Question: I have an already existing client module with apache tiles and thymeleaf, what works well. I wanted to convert it to spring-boot and wanted to do it step by step, but I am really stucking with it. I dont want to change to much once, I would love it when someone can tell me, what step I should do first and bring it to run. I already tried to write the servlets in javaConfig, but I am stucking then too. Maybe someone can help me please. If more information is needed, please dont hesitate to ask.
Other question would be, do I need to change from xml to javaconfig? I would prefer the most easy way. But as soon I add spring-starter dependency to pom, application doesnt work anymore.

=======
POM:
'''
<?xml version="1.0"?>
<project
xsi:schemaLocation="http://maven.apache.org/POM/4.0.0 http://maven.apache.org/xsd/maven-4.0.0.xsd"
xmlns="http://maven.apache.org/POM/4.0.0" xmlns:xsi="http://www.w3.org/2001/XMLSchema-instance">
<modelVersion>4.0.0</modelVersion>
<parent>
<groupId>at.compax.bbsng</groupId>
<artifactId>bbsng-client</artifactId>
<version>0.1.0-SNAPSHOT</version>
</parent>
<artifactId>bbsng-client-mvc</artifactId>
<name>bbsng-client-mvc</name>
<packaging>war</packaging>
<properties>
<org.apache.tiles-version>2.2.2</org.apache.tiles-version>
<org.thymeleaf-version>2.0.16</org.thymeleaf-version>
<slf4j-version>1.7.5</slf4j-version>
<jackson.version>1.9.10</jackson.version>
</properties>
<dependencies>
<dependency>
<groupId>org.springframework</groupId>
<artifactId>spring-webmvc</artifactId>
<exclusions>
<exclusion>
<groupId>commons-logging</groupId>
<artifactId>commons-logging</artifactId>
</exclusion>
</exclusions>
</dependency>
<!-- Apache Tiles -->
<dependency>
<groupId>org.apache.tiles</groupId>
<artifactId>tiles-template</artifactId>
<version>${org.apache.tiles-version}</version>
</dependency>
<dependency>
<groupId>org.apache.tiles</groupId>
<artifactId>tiles-servlet</artifactId>
<version>${org.apache.tiles-version}</version>
</dependency>
<!-- ThyMeLeaf ... -->
<dependency>
<groupId>org.thymeleaf</groupId>
<artifactId>thymeleaf</artifactId>
<version>${org.thymeleaf-version}</version>
</dependency>
<dependency>
<groupId>org.thymeleaf</groupId>
<artifactId>thymeleaf-spring3</artifactId>
<version>${org.thymeleaf-version}</version>
</dependency>
<dependency>
<groupId>org.thymeleaf.extras</groupId>
<artifactId>thymeleaf-extras-tiles2</artifactId>
<version>2.0.0</version>
</dependency>
<!-- Jackson JSON Mapper -->
<dependency>
<groupId>org.codehaus.jackson</groupId>
<artifactId>jackson-mapper-asl</artifactId>
<version>${jackson.version}</version>
</dependency>
<!-- Servlet ... -->
<dependency>
<groupId>javax.servlet</groupId>
<artifactId>servlet-api</artifactId>
<version>2.5</version>
<scope>provided</scope>
</dependency>
<dependency>
<groupId>javax.servlet.jsp</groupId>
<artifactId>jsp-api</artifactId>
<version>2.1</version>
<scope>provided</scope>
</dependency>
<dependency>
<groupId>javax.servlet</groupId>
<artifactId>jstl</artifactId>
<version>1.2</version>
</dependency>
<!-- COMMONS ... -->
<dependency>
<groupId>org.apache.commons</groupId>
<artifactId>commons-lang3</artifactId>
</dependency>
</dependencies>
<build>
<plugins>
<plugin>
<groupId>org.apache.maven.plugins</groupId>
<artifactId>maven-eclipse-plugin</artifactId>
<version>2.9</version>
<configuration>
<downloadSources>true</downloadSources>
<downloadJavadocs>false</downloadJavadocs>
<additionalBuildcommands>
<buildCommand>
<name>org.springframework.ide.eclipse.core.springbuilder</name>
</buildCommand>
</additionalBuildcommands>
<additionalProjectnatures>
<projectnature>org.springframework.ide.eclipse.core.springnature</projectnature>
</additionalProjectnatures>
</configuration>
</plugin>
<plugin>
<artifactId>maven-war-plugin</artifactId>
<version>2.3</version>
<configuration>
<packagingExcludes>WEB-INF/web.xml</packagingExcludes>
<warName>${project.name}-${project.version}</warName>
</configuration>
</plugin>
<plugin>
<groupId>org.apache.maven.plugins</groupId>
<artifactId>maven-compiler-plugin</artifactId>
<version>2.5.1</version>
<configuration>
<source>${java-version}</source>
<target>${java-version}</target>
<encoding>${project.build.sourceEncoding}</encoding>
</configuration>
</plugin>
<plugin>
<groupId>org.apache.maven.plugins</groupId>
<artifactId>maven-resources-plugin</artifactId>
<version>2.5</version>
<configuration>
<encoding>${project.build.sourceEncoding}</encoding>
</configuration>
</plugin>
<plugin>
<groupId>org.apache.tomcat.maven</groupId>
<artifactId>tomcat7-maven-plugin</artifactId>
<version>2.1</version>
</plugin>
</plugins>
</build>
'''
======
rest-servlet-context.xml
'''
<mvc:annotation-driven>
<mvc:async-support default-timeout="120000">
<mvc:callable-interceptors>
<bean class="at.compax.bbsng.client.mvc.TimeoutCallableProcessingInterceptor" />
</mvc:callable-interceptors>
</mvc:async-support>
</mvc:annotation-driven>
<context:component-scan base-package="at.compax.bbsng.client.mvc.rest" />
'''
=====
application-servlet-context.xml
'''
<!-- **************************************************************** -->
<!-- RESOURCE FOLDERS CONFIGURATION -->
<!-- Dispatcher configuration for serving static resources -->
<!-- **************************************************************** -->
<mvc:resources location="/images/" mapping="/images/**" />
<mvc:resources location="/css/" mapping="/css/**" />
<!-- **************************************************************** -->
<!-- SPRING ANNOTATION PROCESSING -->
<!-- **************************************************************** -->
<mvc:annotation-driven>
<mvc:async-support default-timeout="120000">
<mvc:callable-interceptors>
<bean class="at.compax.bbsng.client.mvc.TimeoutCallableProcessingInterceptor" />
</mvc:callable-interceptors>
</mvc:async-support>
</mvc:annotation-driven>
<context:component-scan base-package="at.compax.bbsng.client.mvc.web" />
<!-- **************************************************************** -->
<!-- MESSAGE EXTERNALIZATION/INTERNATIONALIZATION -->
<!-- Standard Spring MessageSource implementation -->
<!-- **************************************************************** -->
<bean id="messageSource" class="org.springframework.context.support.ResourceBundleMessageSource">
<property name="basename" value="Messages" />
</bean>
<!-- **************************************************************** -->
<!-- THYMELEAF-SPECIFIC ARTIFACTS -->
<!-- TemplateResolver <- TemplateEngine <- ViewResolver -->
<!-- **************************************************************** -->
<bean id="templateEngine" class="org.thymeleaf.spring3.SpringTemplateEngine">
<property name="templateResolver" ref="templateResolver" />
<property name="additionalDialects">
<set>
<bean class="org.thymeleaf.extras.tiles2.dialect.TilesDialect"/>
</set>
</property>
</bean>
<!-- Configures the Tiles layout system using a specific thymeleaf-enabled Tiles Configurer -->
<bean id="tilesConfigurer" class="org.thymeleaf.extras.tiles2.spring.web.configurer.ThymeleafTilesConfigurer">
<property name="definitions">
<list>
<value>/WEB-INF/**/views.xml</value>
</list>
</property>
</bean>
<!-- Resolves view names returned by Controllers as names of Tiles definitions -->
<bean id="tilesViewResolver" class="org.thymeleaf.spring3.view.ThymeleafViewResolver">
<property name="viewClass" value="org.thymeleaf.extras.tiles2.spring.web.view.ThymeleafTilesView"/>
<property name="templateEngine" ref="templateEngine"/>
</bean>
<bean id="templateResolver" class="org.thymeleaf.templateresolver.ServletContextTemplateResolver">
<property name="prefix" value="/WEB-INF/views/" />
<property name="suffix" value=".html" />
<property name="templateMode" value="HTML5" />
</bean>
'''
=========
I did few steps so that I can now start my application by running applicationClass from ECLIPSE.
What I did until now:
====
POM:
Please keep a view, that I removed thymeleaf-starter from classpath, because I didnt get started it with thymeleaf-starter
'''
...
<dependencies>
<dependency>
<groupId>org.springframework.boot</groupId>
<artifactId>spring-boot-starter-actuator</artifactId>
</dependency>
<dependency>
<groupId>org.springframework.boot</groupId>
<artifactId>spring-boot-starter-web</artifactId>
</dependency>
<!-- <dependency> -->
<!-- <groupId>org.springframework.boot</groupId> -->
<!-- <artifactId>spring-boot-starter-thymeleaf</artifactId> -->
<!-- </dependency> -->
<!-- Apache Tiles -->
<dependency>
<groupId>org.apache.tiles</groupId>
<artifactId>tiles-template</artifactId>
<version>${org.apache.tiles-version}</version>
</dependency>
<dependency>
<groupId>org.apache.tiles</groupId>
<artifactId>tiles-servlet</artifactId>
<version>${org.apache.tiles-version}</version>
</dependency>
<!-- ThyMeLeaf ... -->
<dependency>
<groupId>org.thymeleaf.extras</groupId>
<artifactId>thymeleaf-extras-tiles2-spring4</artifactId>
<version>2.1.1.RELEASE</version>
</dependency>
...
</dependencies>
<build>
<plugins>
<plugin>
<groupId>org.springframework.boot</groupId>
<artifactId>spring-boot-maven-plugin</artifactId>
<executions>
<execution>
<goals>
<goal>repackage</goal>
</goals>
</execution>
</executions>
</plugin>
</plugins>
</build>
'''
====
WebMvcConfig for configuration ThyMeLeaf
'''
@Configuration
@ComponentScan
public class WebMvcConfig {
@Bean
public ThymeleafTilesConfigurer tilesConfigurer() {
final ThymeleafTilesConfigurer configurer = new ThymeleafTilesConfigurer();
configurer.setDefinitions("/WEB-INF/**/views.xml");
return configurer;
}
@Bean
public ThymeleafViewResolver viewResolver() {
final ThymeleafViewResolver resolver = new ThymeleafViewResolver();
resolver.setViewClass(ThymeleafTilesView.class);
resolver.setTemplateEngine(templateEngine());
resolver.setCharacterEncoding(UTF_8);
return resolver;
}
private SpringTemplateEngine templateEngine() {
final SpringTemplateEngine engine = new SpringTemplateEngine();
engine.setTemplateResolver(templateResolver());
engine.setAdditionalDialects(dialects());
return engine;
}
private ServletContextTemplateResolver templateResolver() {
final ServletContextTemplateResolver resolver = new ServletContextTemplateResolver();
resolver.setPrefix("/WEB-INF/views/");
resolver.setSuffix(".html");
resolver.setTemplateMode("HTML5");
resolver.setCharacterEncoding(UTF_8);
return resolver;
}
private Set<IDialect> dialects() {
final Set<IDialect> set = new HashSet<IDialect>();
set.add(new TilesDialect());
return set;
}
}
'''
=====
Spring Boot Starter Class
ThyMeLeaf Autoconfiguration has been deactivated, cos I didnt get it work with apache tiles
'''
@Configuration
@Import({ ServiceConfig.class, RestMvcConfig.class, WebMvcConfig.class })
@EnableAutoConfiguration(exclude = { ThymeleafAutoConfiguration.class })
public class ApplicationClientMvc implements WebApplicationInitializer {
public static void main(final String[] args) {
SpringApplication.run(ApplicationClientMvc.class, args);
}
@Bean
public ServletRegistrationBean applicationDispatcherRegistration(final DispatcherServlet dispatcherServlet) {
final ServletRegistrationBean registration = new ServletRegistrationBean(dispatcherServlet);
registration.setName("applicationServlet");
registration.addUrlMappings("/app/*");
registration.setAsyncSupported(true);
registration.setLoadOnStartup(1);
registration.addInitParameter("contextConfigLocation", "at.compax.bbsng.client.mvc.web.WebMvcConfig");
registration.setOrder(1);
return registration;
}
@Bean
public ServletRegistrationBean restDispatcherRegistration(final DispatcherServlet dispatcherServlet) {
final ServletRegistrationBean registration = new ServletRegistrationBean(dispatcherServlet);
registration.setName("restServlet");
registration.addUrlMappings("/rest/*");
registration.setAsyncSupported(true);
registration.setLoadOnStartup(0);
registration.addInitParameter("contextConfigLocation", "at.compax.bbsng.client.mvc.rest.RestMvcConfig");
registration.setOrder(0);
return registration;
}
@Override
public void onStartup(final ServletContext servletContext) throws ServletException {
final FilterRegistration.Dynamic encodingFilter = servletContext.addFilter("encoding-filter", new CharacterEncodingFilter());
encodingFilter.setInitParameter("encoding", UTF_8);
encodingFilter.setInitParameter("forceEncoding", "true");
encodingFilter.addMappingForUrlPatterns(null, true, "/*");
}
}
'''
====
When I start that application via Eclipse by starting Spring-Boot Start class, application works.
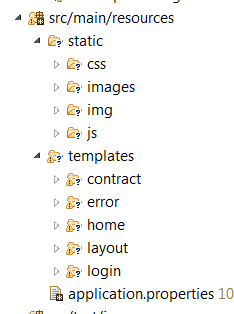
Answer: Okay guys,
I got it and I hope it helps for other developers with similar problems.
In POM I removed all Spring-Dependencies and I use only Spring-Starter-Dependencies like following snippet:
'''
...
<dependency>
<groupId>org.springframework.boot</groupId>
<artifactId>spring-boot-starter-web</artifactId>
</dependency>
<dependency>
<groupId>org.springframework.boot</groupId>
<artifactId>spring-boot-starter-thymeleaf</artifactId>
</dependency>
<!-- Apache Tiles -->
<dependency>
<groupId>org.apache.tiles</groupId>
<artifactId>tiles-template</artifactId>
<version>${org.apache.tiles-version}</version>
</dependency>
<dependency>
<groupId>org.apache.tiles</groupId>
<artifactId>tiles-servlet</artifactId>
<version>${org.apache.tiles-version}</version>
</dependency>
<!-- Thymeleaf ... -->
<dependency>
<groupId>org.thymeleaf.extras</groupId>
<artifactId>thymeleaf-extras-tiles2-spring4</artifactId>
<version>2.1.1.RELEASE</version>
</dependency>
....
'''
In my Starter-Class I actived Thymeleaf Autoconfiguration again, my full class looks like follows. Be attended, I use two different servlets, one for REST, one for Thymeleaf.
'''
@Configuration
@Import({ ServiceConfig.class, RestMvcConfig.class, WebMvcConfig.class })
@EnableAutoConfiguration
public class ApplicationClientMvc {
public static void main(final String[] args) {
SpringApplication.run(ApplicationClientMvc.class, args);
}
@Bean
public DispatcherServlet dispatcherServlet() {
return new DispatcherServlet();
}
@Bean
public ServletRegistrationBean applicationDispatcherRegistration(final DispatcherServlet dispatcherServlet) {
final ServletRegistrationBean registration = new ServletRegistrationBean(dispatcherServlet);
registration.setName("applicationServlet");
registration.addUrlMappings("/app/*");
registration.setAsyncSupported(true);
registration.setLoadOnStartup(1);
registration.addInitParameter("contextConfigLocation", "a.c.b.c.m.w.WebMvcConfig");
registration.setOrder(1);
return registration;
}
@Bean
public ServletRegistrationBean restDispatcherRegistration(final DispatcherServlet dispatcherServlet) {
final ServletRegistrationBean registration = new ServletRegistrationBean(dispatcherServlet);
registration.setName("restServlet");
registration.addUrlMappings("/rest/*");
registration.setAsyncSupported(true);
registration.setLoadOnStartup(0);
registration.addInitParameter("contextConfigLocation", "a.c.b.c.m.r.RestMvcConfig");
registration.setOrder(0);
return registration;
}
}
'''
====
My WebMVCConfig Class looks like follows, is in package '....mvc.rest':
'''
@Configuration
@ComponentScan
public class WebMvcConfig extends WebMvcAutoConfigurationAdapter {
@Autowired public SpringTemplateEngine templateEngine;
@Bean
public ThymeleafTilesConfigurer tilesConfigurer() {
final ThymeleafTilesConfigurer configurer = new ThymeleafTilesConfigurer();
configurer.setDefinitions(ThymeleafAutoConfiguration.DEFAULT_PREFIX + "**/views.xml");
return configurer;
}
@Bean
public ThymeleafViewResolver thymeleafViewResolver() {
final ThymeleafViewResolver resolver = new ThymeleafViewResolver();
resolver.setViewClass(ThymeleafTilesView.class);
resolver.setTemplateEngine(templateEngine);
resolver.setCharacterEncoding(UTF_8);
return resolver;
}
@Bean
public TilesDialect tilesDialect() {
return new TilesDialect();
}
//
@Value("${server.session-timeout}") private Long sessionTimeOut;
@Override
public void configureAsyncSupport(final AsyncSupportConfigurer configurer) {
configurer.setDefaultTimeout(sessionTimeOut * 1000L);
configurer.registerCallableInterceptors(timeoutInterceptor());
}
@Bean
public TimeoutCallableProcessingInterceptor timeoutInterceptor() {
return new TimeoutCallableProcessingInterceptor();
}
}
'''
===
My RestConfig Class is pretty simple
'''
@Configuration
@ComponentScan
public class RestMvcConfig {}
'''
===
I moved all my html-files or thymeleaf-templates to template-folder under src/main/resources. Also in same folder you can put all client resources like images, js and css under the folder static. The folder static and templates are keywords and will be found by Spring-Boot automatically. There are no special configurations in application.properties what would be needed for thymeleaf and apache tiles.

====
That your application is able to find the resources, you can configure the path like follows:
'''
<link rel="stylesheet" type="text/css" media="screen, projection"
href="/static/css/bootstrap.css"
th:href="@{/css/bootstrap.css}" />
<link rel="stylesheet" type="text/css" media="screen, projection"
href="/static/css/bootstrap-responsive.css"
th:href="@{/css/bootstrap-responsive.css}" />
'''
===
Folder 'java/src/webapp' is no more needed!!!

====
If this helps for you, dont hesitate to vote ;-). If you need more information, just comment, I will try to answer within few days.
======
Okay, until now it only works under Eclipse. When I do executable jar, I get still an error. Maybe someone wants to help ;-)
Stacktrace is :
'''
org.thymeleaf.exceptions.TemplateInputException: Error resolving template "/layout/login", template might not exist or might not be accessible by any of the configured Template Resolvers
at org.thymeleaf.TemplateRepository.getTemplate(TemplateRepository.java:245)
at org.thymeleaf.TemplateEngine.process(TemplateEngine.java:1104)
at org.thymeleaf.TemplateEngine.process(TemplateEngine.java:1060)
at org.thymeleaf.extras.tiles2.renderer.ThymeleafAttributeRenderer.write(ThymeleafAttributeRenderer.java:155)
at org.apache.tiles.renderer.impl.AbstractBaseAttributeRenderer.render(AbstractBaseAttributeRenderer.java:106)
at org.thymeleaf.extras.tiles2.renderer.MetadataCleaningAttributeRendererWrapper.render(MetadataCleaningAttributeRendererWrapper.java:111)
at org.apache.tiles.impl.BasicTilesContainer.render(BasicTilesContainer.java:670)
at org.apache.tiles.impl.BasicTilesContainer.render(BasicTilesContainer.java:690)
at org.apache.tiles.impl.BasicTilesContainer.render(BasicTilesContainer.java:644)
at org.apache.tiles.impl.BasicTilesContainer.render(BasicTilesContainer.java:627)
at org.apache.tiles.impl.BasicTilesContainer.render(BasicTilesContainer.java:321)
at org.thymeleaf.extras.tiles2.spring4.web.view.ThymeleafTilesView.render(ThymeleafTilesView.java:125)
at org.springframework.web.servlet.DispatcherServlet.render(DispatcherServlet.java:1221)
at org.springframework.web.servlet.DispatcherServlet.processDispatchResult(DispatcherServlet.java:1005)
at org.springframework.web.servlet.DispatcherServlet.doDispatch(DispatcherServlet.java:952)
at org.springframework.web.servlet.DispatcherServlet.doService(DispatcherServlet.java:870)
at org.springframework.web.servlet.FrameworkServlet.processRequest(FrameworkServlet.java:961)
at org.springframework.web.servlet.FrameworkServlet.doGet(FrameworkServlet.java:852)
at javax.servlet.http.HttpServlet.service(HttpServlet.java:620)
at org.springframework.web.servlet.FrameworkServlet.service(FrameworkServlet.java:837)
at javax.servlet.http.HttpServlet.service(HttpServlet.java:727)
at org.apache.catalina.core.ApplicationFilterChain.internalDoFilter(ApplicationFilterChain.java:303)
at org.apache.catalina.core.ApplicationFilterChain.doFilter(ApplicationFilterChain.java:208)
at org.springframework.boot.actuate.trace.WebRequestTraceFilter.doFilterInternal(WebRequestTraceFilter.java:110)
at org.springframework.web.filter.OncePerRequestFilter.doFilter(OncePerRequestFilter.java:107)
at org.apache.catalina.core.ApplicationFilterChain.internalDoFilter(ApplicationFilterChain.java:241)
at org.apache.catalina.core.ApplicationFilterChain.doFilter(ApplicationFilterChain.java:208)
at org.springframework.boot.actuate.autoconfigure.EndpointWebMvcAutoConfiguration$ApplicationContextHeaderFilter.doFilterInternal(EndpointWebMvcAutoConfiguration.java:280)
at org.springframework.web.filter.OncePerRequestFilter.doFilter(OncePerRequestFilter.java:107)
at org.apache.catalina.core.ApplicationFilterChain.internalDoFilter(ApplicationFilterChain.java:241)
at org.apache.catalina.core.ApplicationFilterChain.doFilter(ApplicationFilterChain.java:208)
at org.springframework.web.filter.HiddenHttpMethodFilter.doFilterInternal(HiddenHttpMethodFilter.java:77)
at org.springframework.web.filter.OncePerRequestFilter.doFilter(OncePerRequestFilter.java:107)
at org.apache.catalina.core.ApplicationFilterChain.internalDoFilter(ApplicationFilterChain.java:241)
at org.apache.catalina.core.ApplicationFilterChain.doFilter(ApplicationFilterChain.java:208)
at org.springframework.boot.actuate.autoconfigure.MetricFilterAutoConfiguration$MetricsFilter.doFilterInternal(MetricFilterAutoConfiguration.java:90)
at org.springframework.web.filter.OncePerRequestFilter.doFilter(OncePerRequestFilter.java:107)
at org.apache.catalina.core.ApplicationFilterChain.internalDoFilter(ApplicationFilterChain.java:241)
at org.apache.catalina.core.ApplicationFilterChain.doFilter(ApplicationFilterChain.java:208)
at org.apache.catalina.core.StandardWrapperValve.invoke(StandardWrapperValve.java:220)
at org.apache.catalina.core.StandardContextValve.invoke(StandardContextValve.java:122)
at org.apache.catalina.authenticator.AuthenticatorBase.invoke(AuthenticatorBase.java:503)
at org.apache.catalina.core.StandardHostValve.invoke(StandardHostValve.java:170)
at org.apache.catalina.valves.ErrorReportValve.invoke(ErrorReportValve.java:103)
at org.apache.catalina.core.StandardEngineValve.invoke(StandardEngineValve.java:116)
at org.apache.catalina.connector.CoyoteAdapter.service(CoyoteAdapter.java:421)
at org.apache.coyote.http11.AbstractHttp11Processor.process(AbstractHttp11Processor.java:1070)
at org.apache.coyote.AbstractProtocol$AbstractConnectionHandler.process(AbstractProtocol.java:611)
at org.apache.tomcat.util.net.NioEndpoint$SocketProcessor.doRun(NioEndpoint.java:1736)
at org.apache.tomcat.util.net.NioEndpoint$SocketProcessor.run(NioEndpoint.java:1695)
at java.util.concurrent.ThreadPoolExecutor.runWorker(Unknown Source)
at java.util.concurrent.ThreadPoolExecutor$Worker.run(Unknown Source)
at org.apache.tomcat.util.threads.TaskThread$WrappingRunnable.run(TaskThread.java:61)
at java.lang.Thread.run(Unknown Source)
'''
The Structure of my JAR is like:

======
I don't know exactly why, but additional I have to fix the url-paths for my templates, what works like it is in Eclipse, but not as executable jar. To get it run in both environments, I had to fix all template urls like follows, :
'''
<definition name="home" extends="standard1ColLayout">
<put-attribute name="title" value="/home/title :: content" type="thymeleaf" />
<put-attribute name="body" value="/home/body :: content" type="thymeleaf" />
</definition>
'''
'''
<definition name="home" extends="standard1ColLayout">
<put-attribute name="title" value="./home/title :: content" type="thymeleaf" />
<put-attribute name="body" value="./home/body :: content" type="thymeleaf" />
</definition>
'''
Finally it works under Eclipse and as executable jars. Converting from normal Spring-Project to Spring-Boot Project was not really easy running, I hope it will help to other developers and I hope that post is worth to vote. ;-)